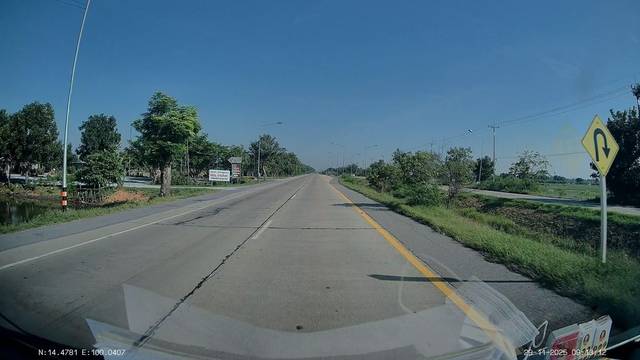
Region: Thailand
Coordinates: 14.479, 100.041